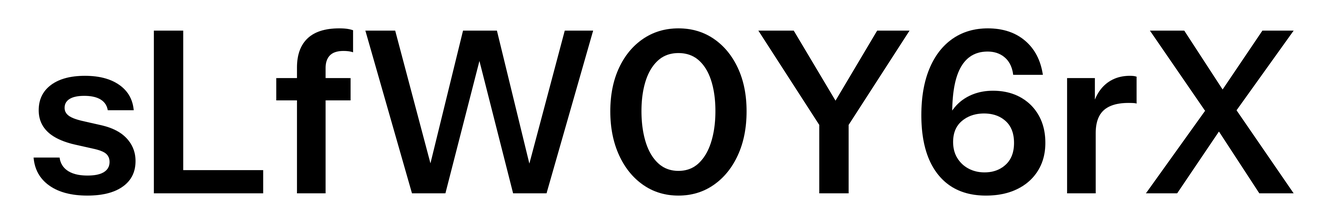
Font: InstrumentSans_SemiBold